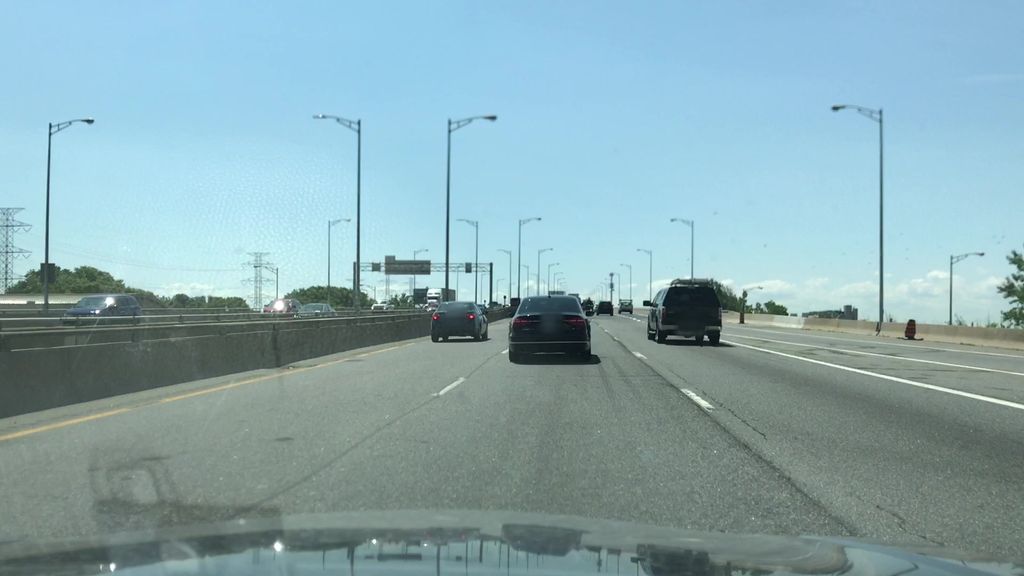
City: hamilton